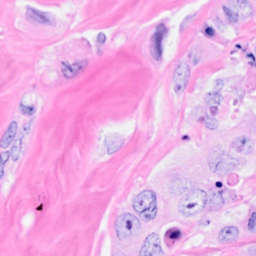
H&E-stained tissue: Breast